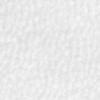
Label: no_change